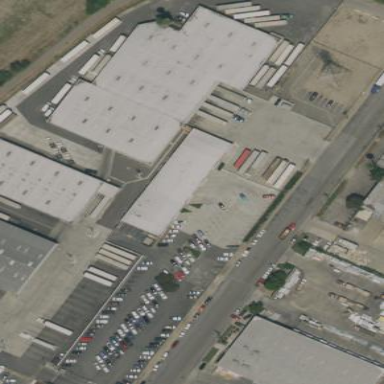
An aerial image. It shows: Warehouse.